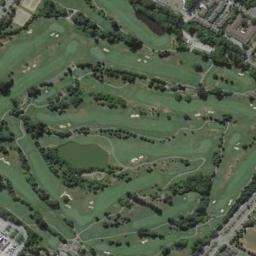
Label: golf_course